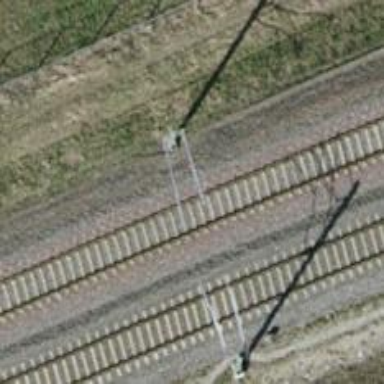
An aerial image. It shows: Catenary mast for power lines.